【题型】选择题　【知识点】解析几何　【难度】easy
已知$x,y\in\mathbb{R}$，则$\sqrt{x^2+8x+20}+\sqrt{x^2+y^2}+\sqrt{y^2-6y+10}$的最小值是（ ）
\noindent A. $3$ \quad
B. $3\sqrt{2}$ \quad
C. $\sqrt{26}$ \quad
D. $5\sqrt{2}$
【解答】
\noindent 【答案】D\\
\noindent 【分析】根据两点之间的距离公式，将$\sqrt{x^2+8x+20}+\sqrt{x^2+y^2}+\sqrt{y^2-6y+10}$转化为点$A(-4,-2)$，$B(x,0)$，$C(0,y)$，$D(1,3)$之间的距离$|AB|+|BC|+|CD|$的长度的和，作图分析线段和最小值情况即可得结论.\\
\noindent 【详解】因为$\sqrt{x^2+8x+20}=\sqrt{(x+4)^2+4}$表示点$(x,0)$到点$(-4,-2)$的距离，\\
\noindent $\sqrt{x^2+y^2}$表示点$(x,0)$到点$(0,y)$的距离，\\
\noindent $\sqrt{y^2-6y+10}=\sqrt{(y-3)^2+1}$表示点$(0,y)$到点$(1,3)$的距离，\\
\noindent 设$A(-4,-2)$，$B(x,0)$，$C(0,y)$，$D(1,3)$，\\
\noindent 则$\sqrt{x^2+8x+20}+\sqrt{x^2+y^2}+\sqrt{y^2-6y+10}$表示$|AB|+|BC|+|CD|$的长度的和，如图所示：

\noindent 当$A,B,C,D$四点共线时，$|AB|+|BC|+|CD|$和最小为$|AD|=\sqrt{(-4-1)^2+(-2-3)^2}=5\sqrt{2}$，\\
\noindent 故$\sqrt{x^2+8x+20}+\sqrt{x^2+y^2}+\sqrt{y^2-6y+10}$的最小值是$5\sqrt{2}$.\\
\noindent 故选：D.
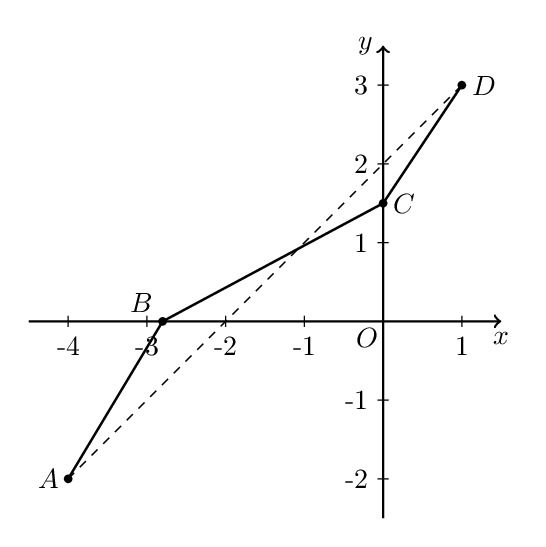